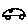
Label: car